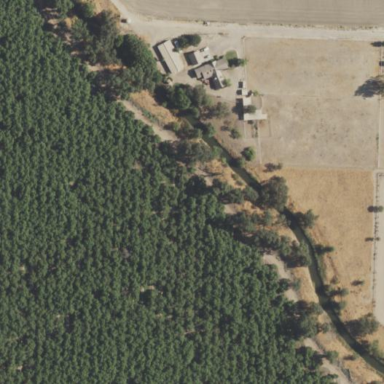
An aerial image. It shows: Orchard filled with walnut trees.